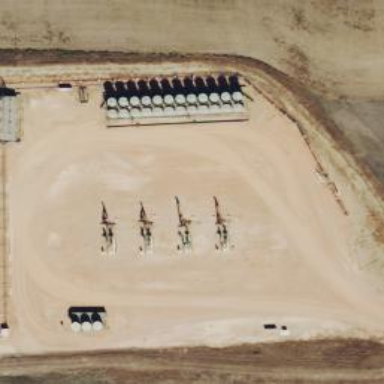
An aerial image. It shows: Petroleum well.